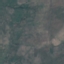
Land use / land cover class: HerbaceousVegetation